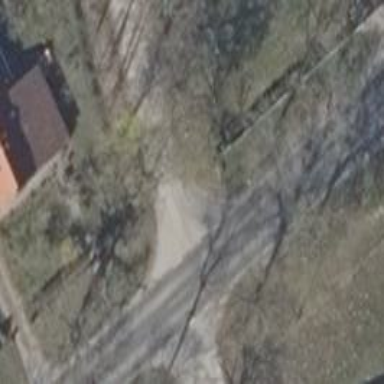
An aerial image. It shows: Road with "give way" sign.